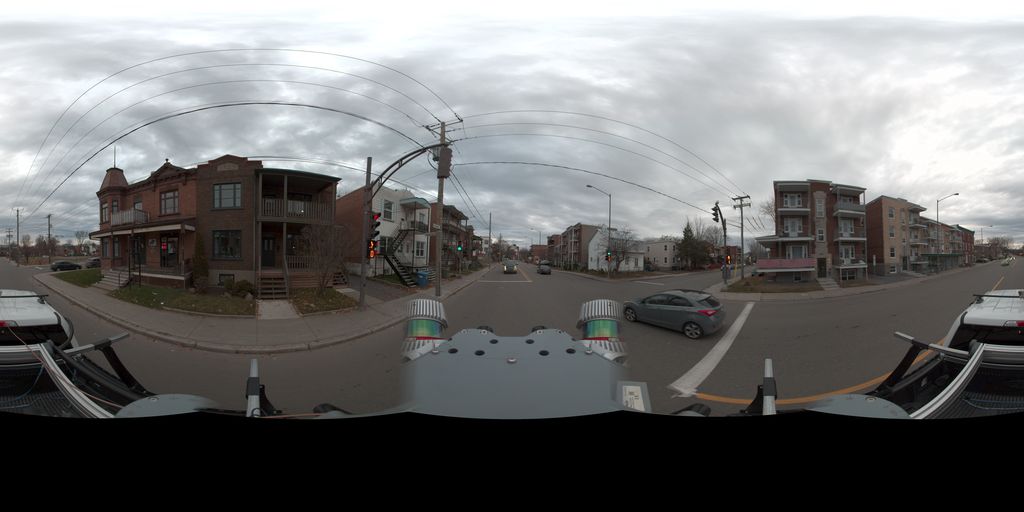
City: quebec_city